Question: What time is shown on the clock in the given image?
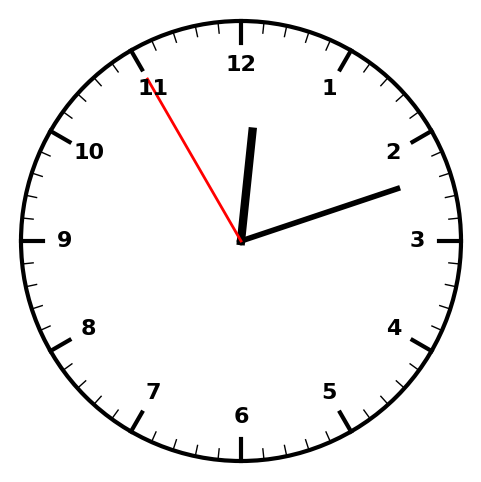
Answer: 12:11:55